Question: i'm searching for the fastest way to find one or more reference points, (could be +, or a rectangle).
My first idea is, to go from the mid point of the image and look iterative in all 4 directions for the coloured pixels. But in this case it is not clear for me how to handle a symbol like + .
Hopefully my description is clear.
Greetings
Like in this image, the rectangle should normally in the mid. For the detection it would be ok, if the initial finding of the positions would take longer and a "check" must be really fast.:

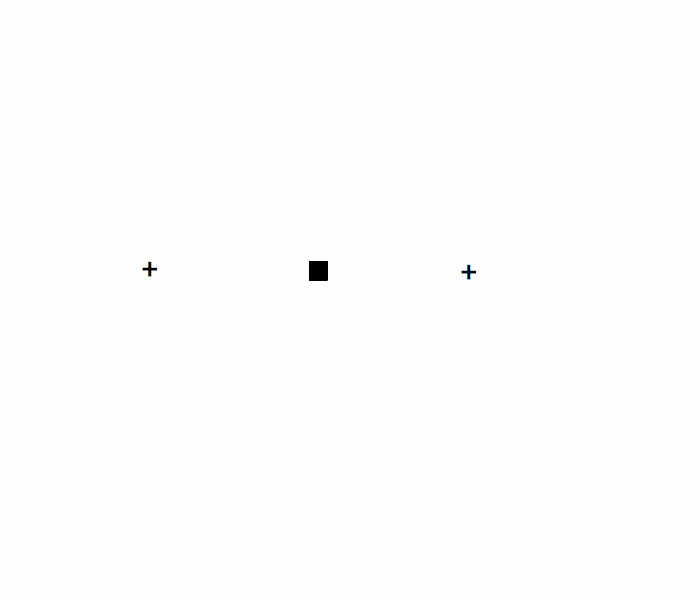
Answer: I don't know the relative performance of all the aspects of the OpenCV code, but I assume it is pretty good at vector type operations across whole rows of an image rather than scalar operations such as you suggest when you propose doing ever increasing circles radiating from the centre to find the cross. Here is one approach that may work.
First, (TM) all the pixels together to make a column as tall as the original image but just a single pixel wide. I have coloured this in red in the diagram. The darkest pixel in this column gives you the y-coordinate of your reference points.
Then, (TM) all the pixels together to make a row as wide as the original image but just a single pixel high. I have coloured this in blue in the diagram. The darkest of the middle black bar then gives you the x-coordinate of your central reference point.

This will also handle small rotations as well as translations - and if the rotations are larger, you will get 3 black bars on the right.
You may also decide that, in general, and to save time, you only need process the image from the 1/3 to the 2/3 point in the vertical direction and the 1/4 to the 3/4 point in the horizontal direction since that is most likely to include the reference points.